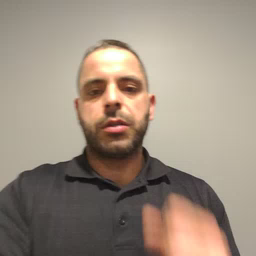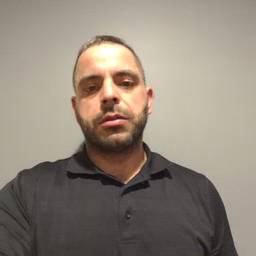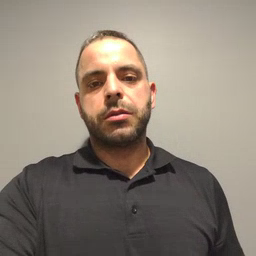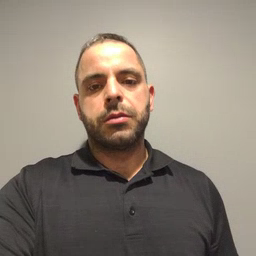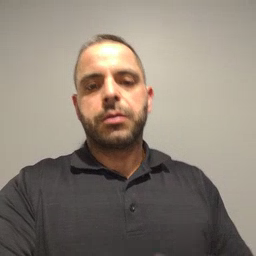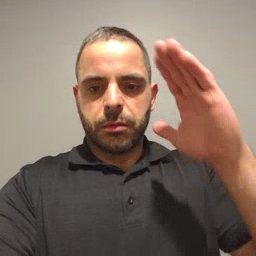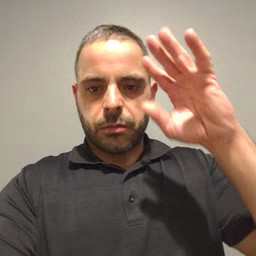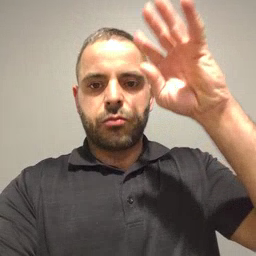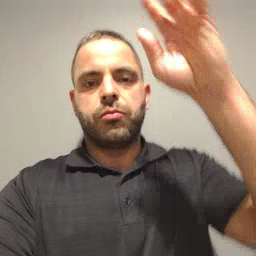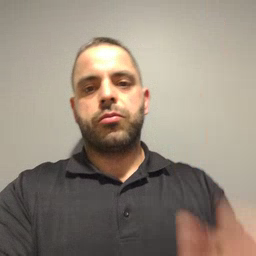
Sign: pretend